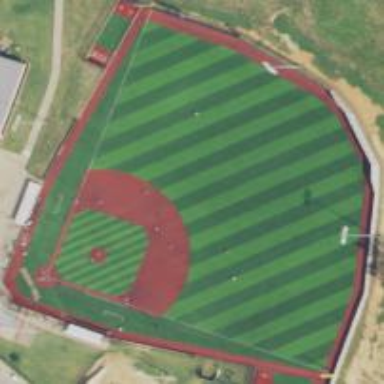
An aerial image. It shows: Chain link fence surrounding baseball pitch.